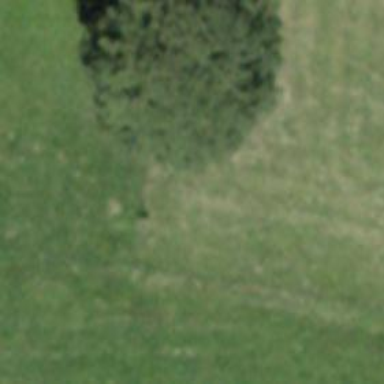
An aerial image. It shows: Row of trees in natural setting.